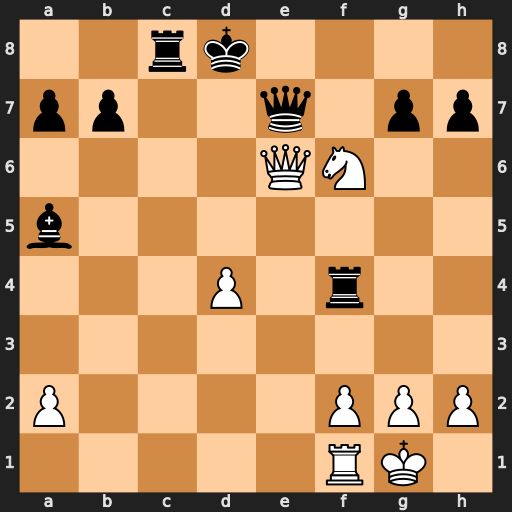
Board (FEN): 2rk4/pp2q1pp/4QN2/b7/3P1r2/8/P4PPP/5RK1
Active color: w
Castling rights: -
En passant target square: -
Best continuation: Qg8+ Kc7 Rc1+